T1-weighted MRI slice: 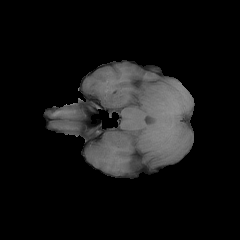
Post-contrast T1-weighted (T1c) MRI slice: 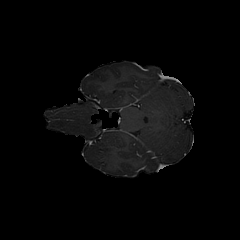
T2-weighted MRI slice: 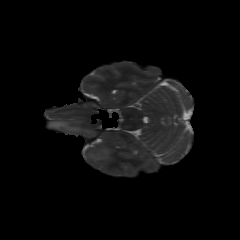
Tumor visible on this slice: yes